Question: Is there a way to place a div inside body, centered, with given left-right margins equal to x and top-bottom margins, equal to y? Nothing except of the div (and its children) is presented in the document.
UPDATE. I want the following:

Also, I'd be glad to have a more common solution for the case, when x1 != x2, y1 != y2 (though a solution for my particular case x1==x2, y1==y2 is appreciated).
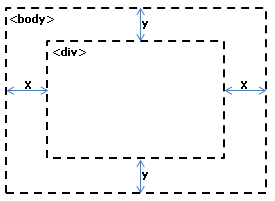
Answer: You can use fixed positioning. It won't work in IE6, though.
'''
<!DOCTYPE html>
<html xmlns='http://www.w3.org/1999/xhtml' xml:lang='de' lang='de'>
<head>
<meta charset='utf-8' />
<title>Test</title>
<style>
#bla {
position: fixed;
top: 30px;
left: 60px;
right: 60px;
bottom: 30px;
background: yellow;
}
</style>
</head>
<body>
<div id='blah'>
</div>
</body>
</html>
'''
See it in action: <URL>